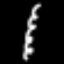
Label: squiggle